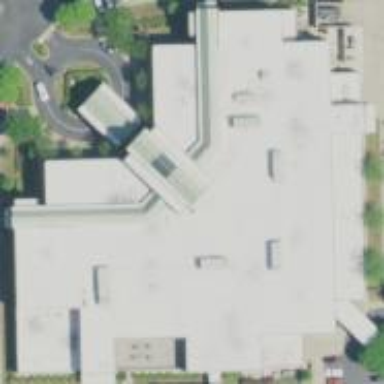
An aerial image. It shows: Hospital building.